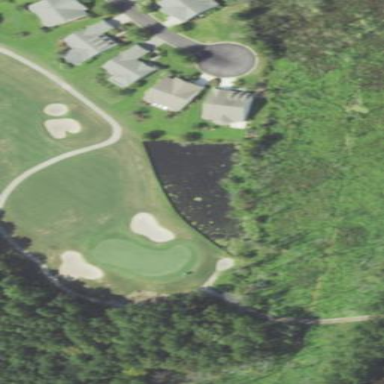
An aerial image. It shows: Picturesque pond acting as water hazard on golf course.